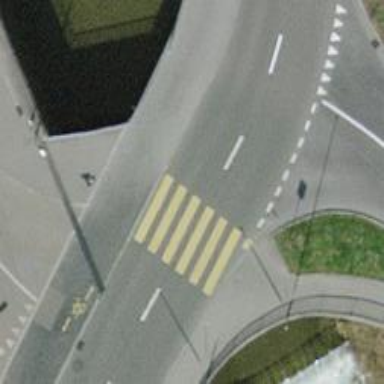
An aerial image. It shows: Residential road with asphalt surface that crosses over bridge. There are sidewalks on both sides and cycle track along the road.